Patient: sex M, age 79
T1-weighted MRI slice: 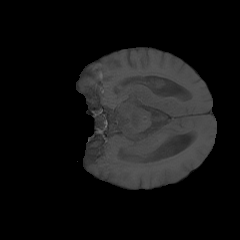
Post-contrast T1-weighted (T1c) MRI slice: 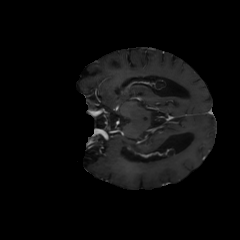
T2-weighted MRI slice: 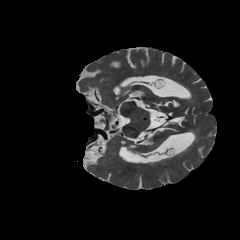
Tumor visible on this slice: no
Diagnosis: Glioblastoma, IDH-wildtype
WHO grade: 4